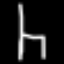
Label: chair